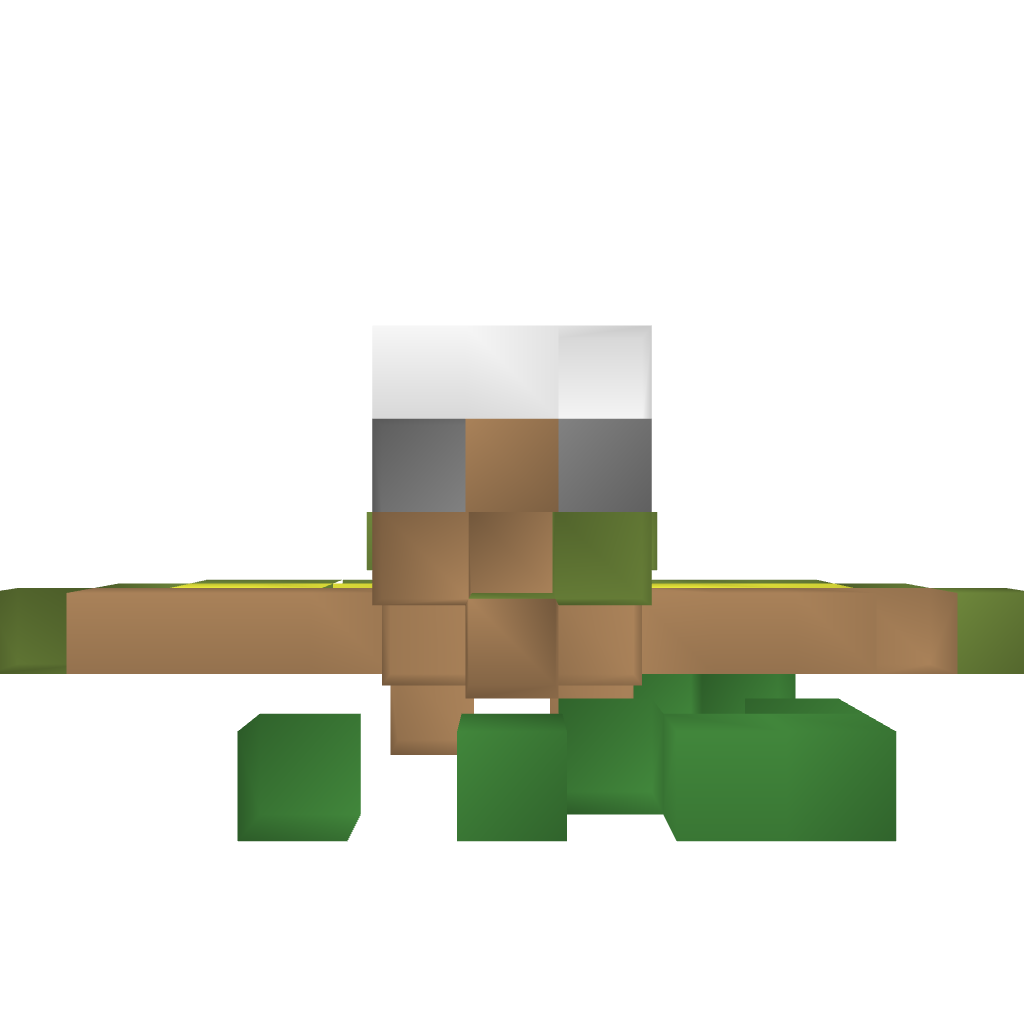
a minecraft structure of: Fighter Bf 109 F2 bad low quality